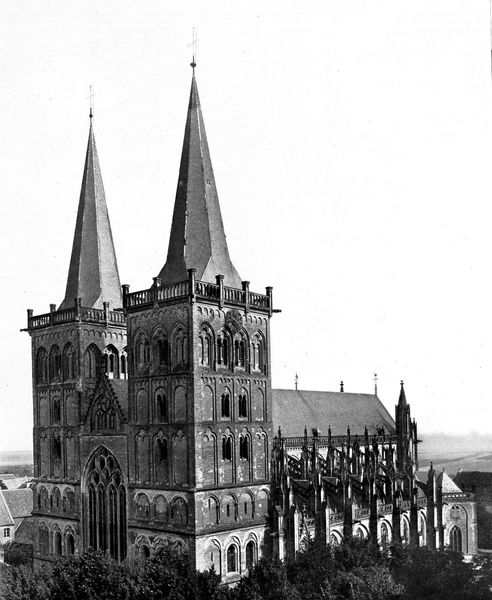
Titel: Dom zu Xanten
Standort: Xanten (EU - D - NRW)
Schlagwörter: himmel, bäume, kirchturm, fenster, säulen, dach, stein, kirche, spitzen, gotik, turm, balkon, bogen, fassade, pilaster, rundbogen, geländer, foto, fotografie, bögen, eingang, kreuz, türme, balustrade, dom, kathedrale, sandstein, langschiff, seitenschiff, spitzbogen, spitzbögen, chor, kapelle, viereckig, maßwerk, bogenfenster, fialen, eingangsportal, fiale, spitztürme, stützbögen, xanten, tèurme, stützarkaden